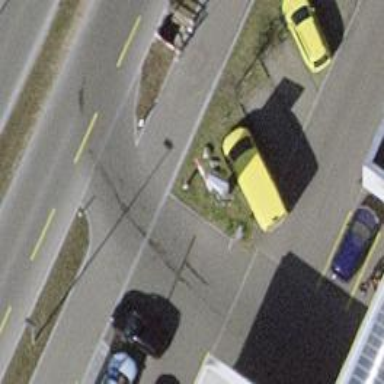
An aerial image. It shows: Unmarked road crossing.